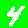
Digit: 4